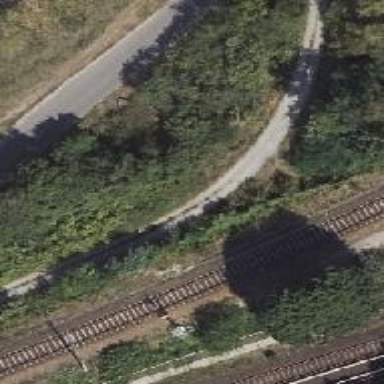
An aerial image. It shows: Abandoned power structure.